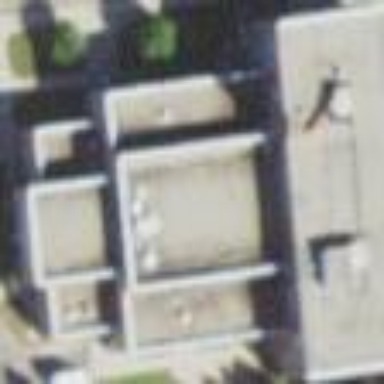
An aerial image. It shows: Educational institution building.